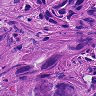
Metastatic tissue present: yes